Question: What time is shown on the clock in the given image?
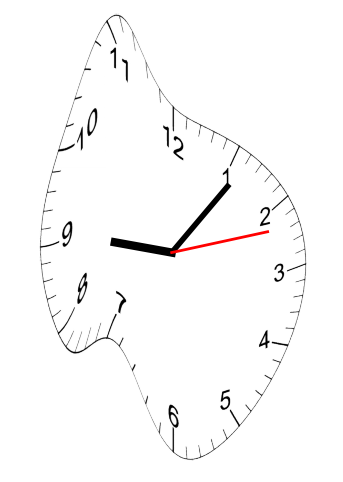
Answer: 09:06:12